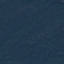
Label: Forest